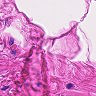
Metastatic tissue present: no